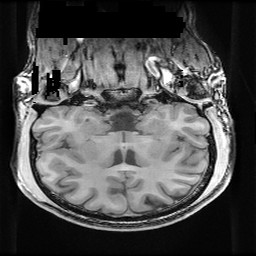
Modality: T1w
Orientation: sagittal
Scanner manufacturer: ge
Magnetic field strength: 3 T
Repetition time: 0.009184 s
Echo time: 0.00368 s